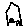
Label: house